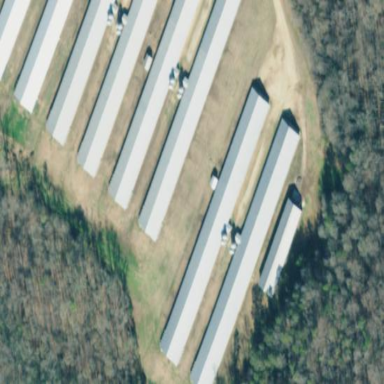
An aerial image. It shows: Poultry house.